Question: This sounds like yet another "what calendar plugin should I use". And it sort of is, however I'm looking for something fairly specific and I'm hoping someone will have a suggestion on something that I can start from.
I need to create a layout of days and times. Similar to the Weekly view in any calendar program, but slightly different as you can see in the image.
I have a list of dates, store open hours, and available time slots from a server API call and I need to present this list to the user and allow them to select a time slot.
If there is a jQuery plugin or control out there that might be a good starting point, please let me know. Currently, I am using Bootstrap tables and customizing the heck out of it.
The end result doesn't have to match this design EXACTLY, but obviously the closer the better (if I can customize or theme the control).
A similar example, albeit very different design, is the Genius Bar appointment time picker, which would be nice, but I cannot find the control they use.

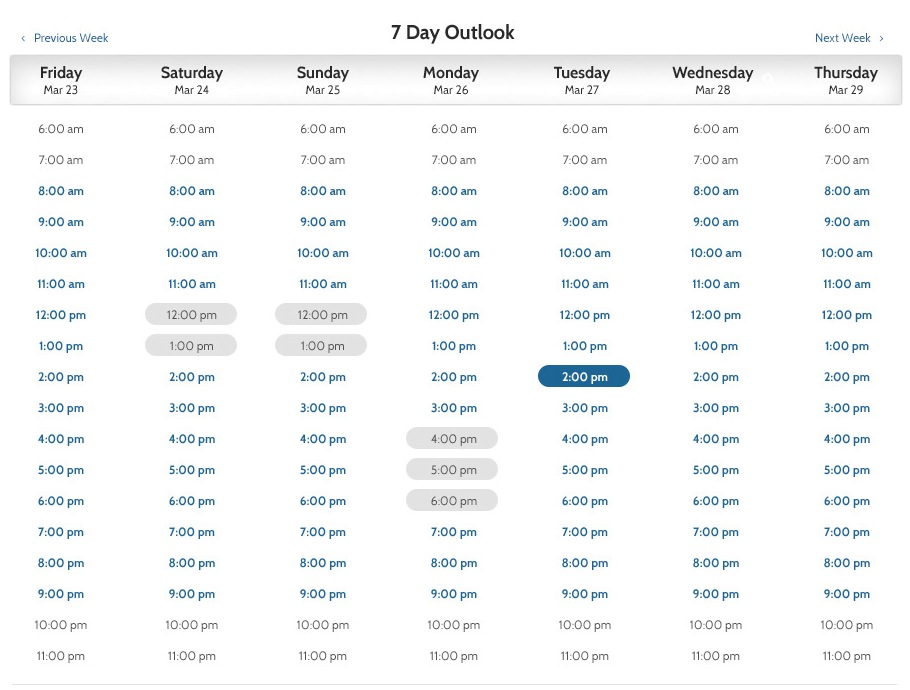
Answer: As I mentioned above, I ended up creating my own using good old tables and CSS.
Since this is a Rails app, I customize the HTML view on the server based on the available time slots. I also generate the week days and dates automatically using Ruby.
In the HAML view:
'''
%table
%thead
%tr
%th
.day-of-week= Time.now.strftime("%A")
.date= Time.now.strftime("%b %e")
%th
.day-of-week= (Time.now + 1.day).strftime("%A")
.date= (Time.now + 1.day).strftime("%b %e")
...
%tbody
%tr
- (1..7).each do
%td.closed 6:00 am
%tr
- (1..7).each do
%td.available 7:00 am
...
'''
In the CSS:
'''
table {
border-collapse: separate;
border-spacing: 20px 10px;
tbody tr td {
&.closed {
color: lightgray;
}
&.unavailable {
color: #777;
background-color: lightgray;
border-radius: 15px;
}
&.available {
cursor: pointer;
&:hover {
color: white;
background-color: blue;
border-radius: 15px;
}
}
}
}
'''
Still working on the header image / css gradient, but the placeholder I used gives the right idea. I will also need to add a class and use the jQuery data tags to implement selecting a time slot, but that functionality will come. This question was mostly about the design of a control.
Here's my mostly finished product: